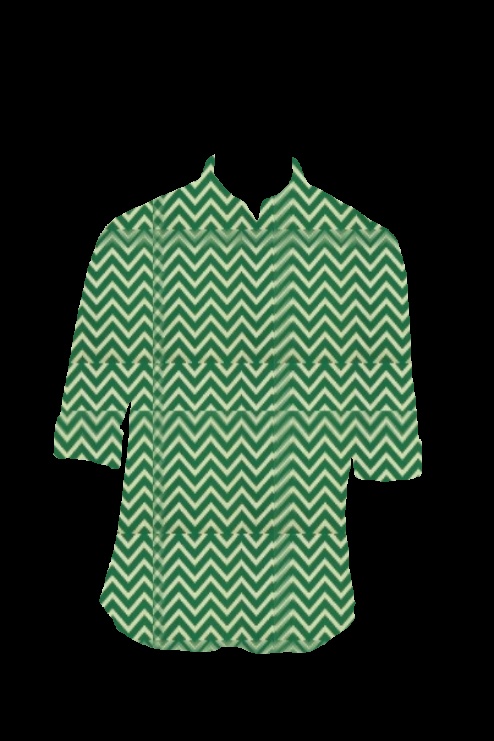
green chevron tee